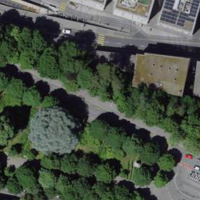
EUNIS habitat code: 53
Species observed at this site:
Aruncus dioicus
Hyacinthoides hispanica
Aesculus hippocastanum